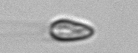
Label: Chrysochromulina